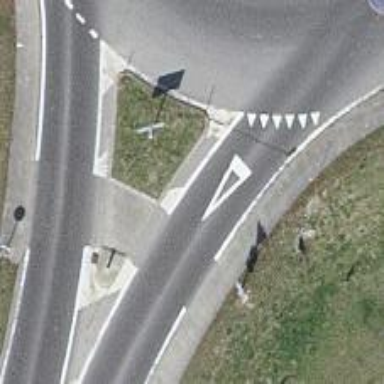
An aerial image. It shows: Uncontrolled crossing with pedestrian island.